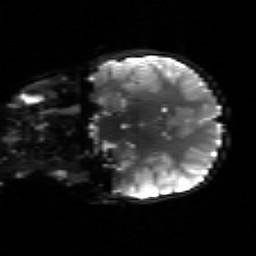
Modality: sbref
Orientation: coronal
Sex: male
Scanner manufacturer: siemens
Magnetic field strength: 3 T
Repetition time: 5 s
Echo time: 0.071 s